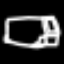
Label: bed